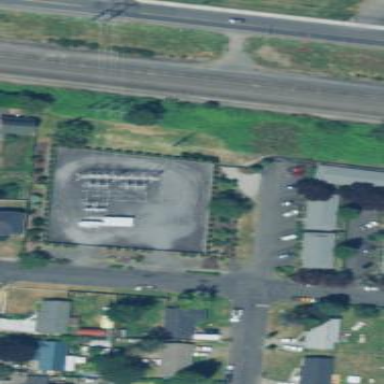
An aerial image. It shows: Power substation.